Aerial crown-view tile of a tropical tree (Barro Colorado Island, Panama), acquired 20250715:
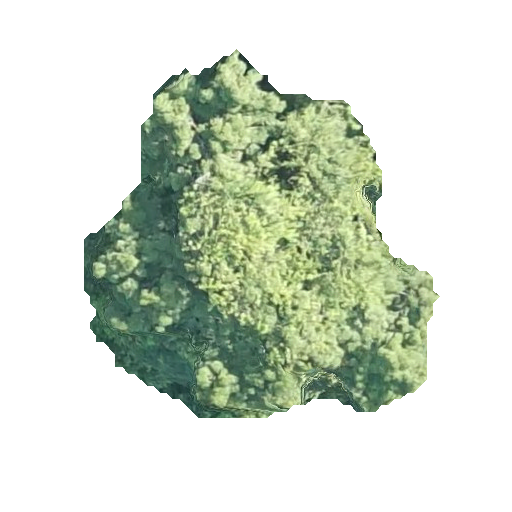
Species: Hura crepitans
GBIF accepted scientific name: Hura crepitans
Crown area: 132.155 m²